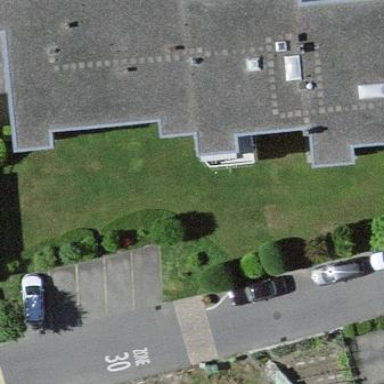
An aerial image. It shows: Apartment building with flat roof.